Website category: university
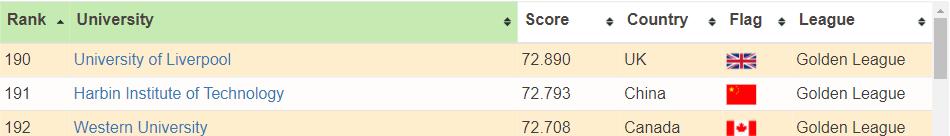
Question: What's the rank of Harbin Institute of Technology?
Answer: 191

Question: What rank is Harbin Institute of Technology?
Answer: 191

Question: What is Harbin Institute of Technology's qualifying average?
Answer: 191

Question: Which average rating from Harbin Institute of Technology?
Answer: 191

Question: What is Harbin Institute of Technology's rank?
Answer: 191

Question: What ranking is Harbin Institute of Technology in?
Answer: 191

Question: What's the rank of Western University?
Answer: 192

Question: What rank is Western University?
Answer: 192

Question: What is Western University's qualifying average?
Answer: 192

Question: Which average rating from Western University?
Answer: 192

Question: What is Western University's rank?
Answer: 192

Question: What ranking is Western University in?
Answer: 192

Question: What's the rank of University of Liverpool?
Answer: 190

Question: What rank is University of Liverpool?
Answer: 190

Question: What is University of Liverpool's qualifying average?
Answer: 190

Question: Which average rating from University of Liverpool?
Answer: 190

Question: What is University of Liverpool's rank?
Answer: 190

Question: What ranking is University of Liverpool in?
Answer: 190

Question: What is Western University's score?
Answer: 72.708

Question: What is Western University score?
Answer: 72.708

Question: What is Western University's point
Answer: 72.708

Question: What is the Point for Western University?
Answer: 72.708

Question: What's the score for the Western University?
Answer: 72.708

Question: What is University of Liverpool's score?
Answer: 72.890

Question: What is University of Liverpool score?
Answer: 72.890

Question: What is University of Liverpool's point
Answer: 72.890

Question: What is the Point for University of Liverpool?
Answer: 72.890

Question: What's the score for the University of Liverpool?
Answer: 72.890

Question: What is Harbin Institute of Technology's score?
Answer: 72.793

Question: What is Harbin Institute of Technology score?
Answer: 72.793

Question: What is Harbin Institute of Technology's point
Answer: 72.793

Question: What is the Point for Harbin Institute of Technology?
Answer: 72.793

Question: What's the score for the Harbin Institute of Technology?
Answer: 72.793

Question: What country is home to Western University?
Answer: Canada

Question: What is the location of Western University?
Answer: Canada

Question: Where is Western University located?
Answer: Canada

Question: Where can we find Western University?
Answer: Canada

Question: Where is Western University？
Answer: Canada

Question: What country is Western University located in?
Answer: Canada

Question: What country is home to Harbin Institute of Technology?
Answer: China

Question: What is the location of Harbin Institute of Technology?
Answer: China

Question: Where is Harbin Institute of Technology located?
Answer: China

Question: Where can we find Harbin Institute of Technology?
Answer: China

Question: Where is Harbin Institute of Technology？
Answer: China

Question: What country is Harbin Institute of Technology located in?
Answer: China

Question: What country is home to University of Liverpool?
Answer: UK

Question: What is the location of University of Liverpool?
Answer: UK

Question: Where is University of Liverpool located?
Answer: UK

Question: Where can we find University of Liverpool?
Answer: UK

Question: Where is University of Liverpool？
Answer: UK

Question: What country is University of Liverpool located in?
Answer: UK

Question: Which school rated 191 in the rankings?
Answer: Harbin Institute of Technology

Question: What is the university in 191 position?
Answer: Harbin Institute of Technology

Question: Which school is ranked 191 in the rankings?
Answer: Harbin Institute of Technology

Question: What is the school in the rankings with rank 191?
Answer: Harbin Institute of Technology

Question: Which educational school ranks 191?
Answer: Harbin Institute of Technology

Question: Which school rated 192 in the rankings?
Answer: Western University

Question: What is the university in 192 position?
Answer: Western University

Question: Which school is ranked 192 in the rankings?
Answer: Western University

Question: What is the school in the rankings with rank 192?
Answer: Western University

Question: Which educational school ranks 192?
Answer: Western University

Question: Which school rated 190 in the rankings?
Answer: University of Liverpool

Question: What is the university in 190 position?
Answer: University of Liverpool

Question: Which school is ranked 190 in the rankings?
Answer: University of Liverpool